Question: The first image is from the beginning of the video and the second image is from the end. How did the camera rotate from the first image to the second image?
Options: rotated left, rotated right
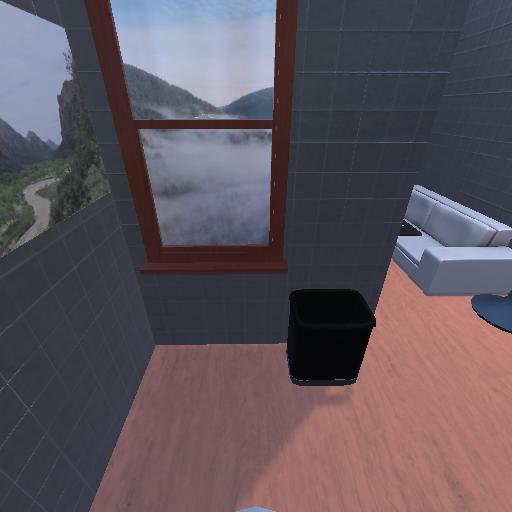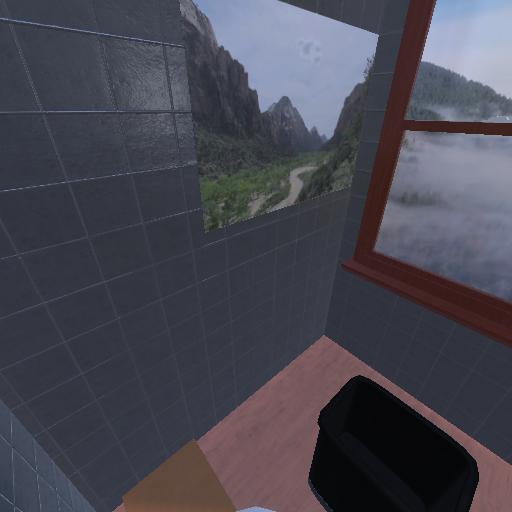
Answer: rotated left